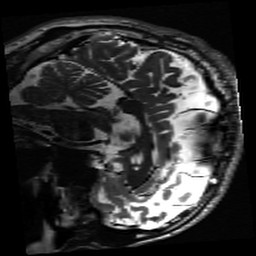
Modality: inplaneT2
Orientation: sagittal